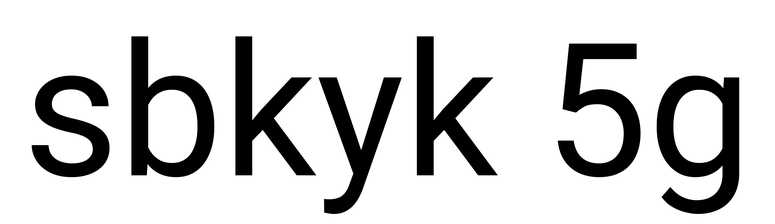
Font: Roboto_Regular